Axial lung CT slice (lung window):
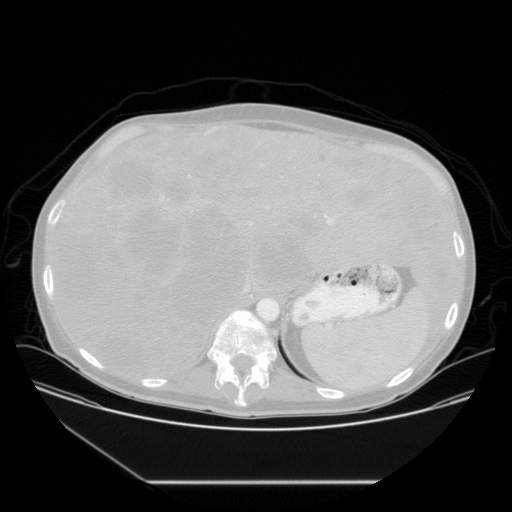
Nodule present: no